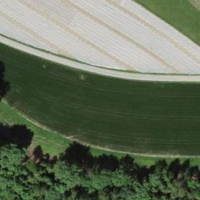
EUNIS habitat code: 25
Species observed at this site:
Aegopodium podagraria